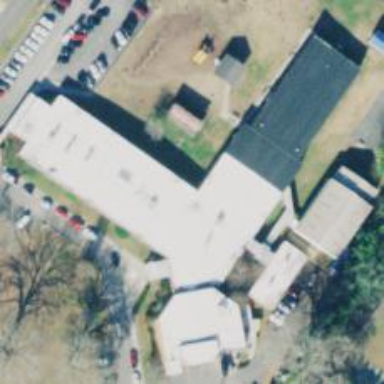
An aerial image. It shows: School.